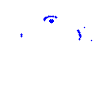
Particle: kaon